Aerial crown-view tile of a tropical tree (Barro Colorado Island, Panama), acquired 20250217:
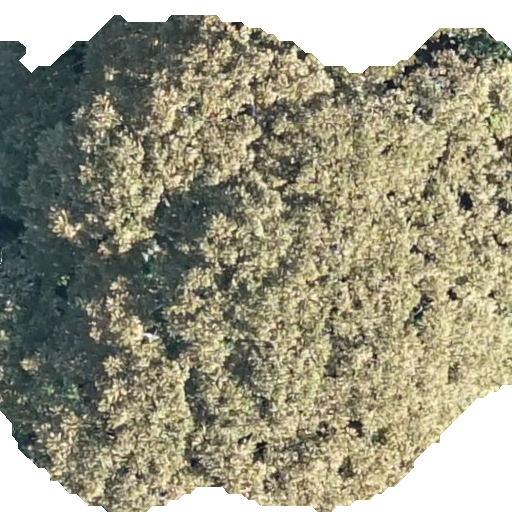
Species: Dipteryx oleifera
GBIF accepted scientific name: Dipteryx oleifera
Crown area: 364.239 m²